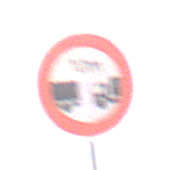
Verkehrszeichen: VerbotUnterschreitenMindestabstand
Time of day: Midday
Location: Outdoor (Nature)
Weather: PartlyCloudy
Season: NotSpecified
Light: Natural